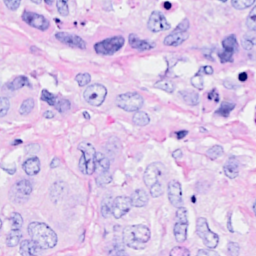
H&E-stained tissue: Breast